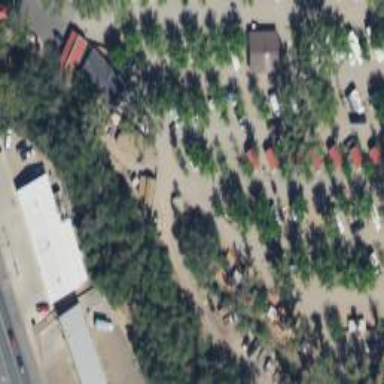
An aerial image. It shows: Caravan site with tents and caravans.